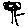
Label: tree